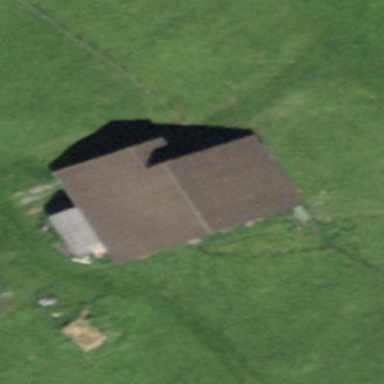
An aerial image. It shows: Rural barn.